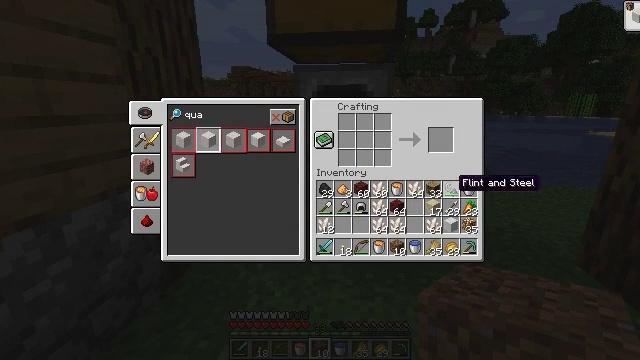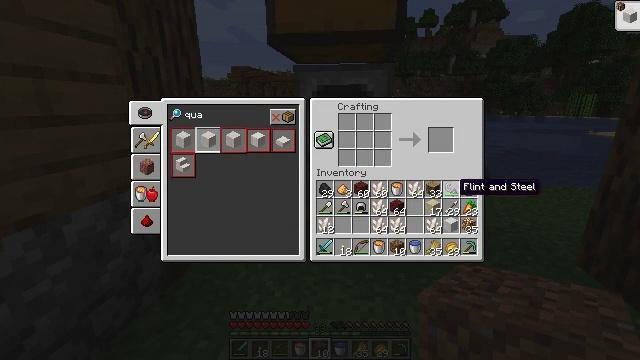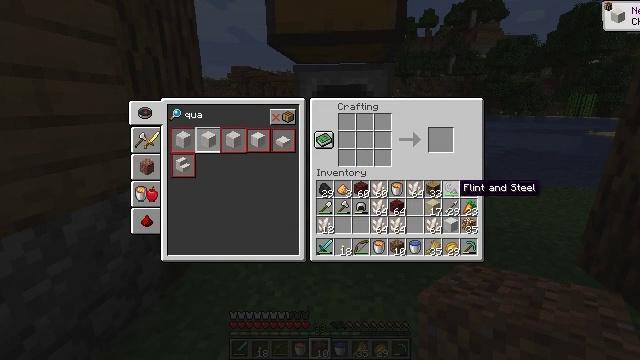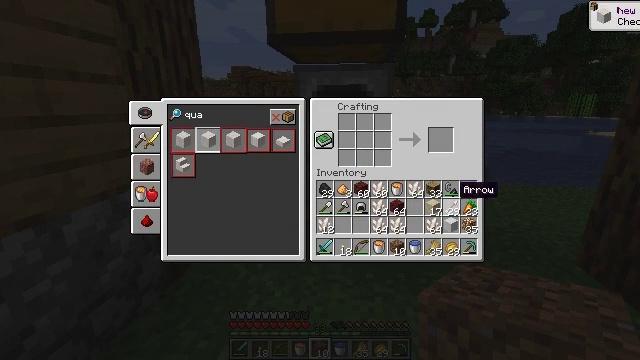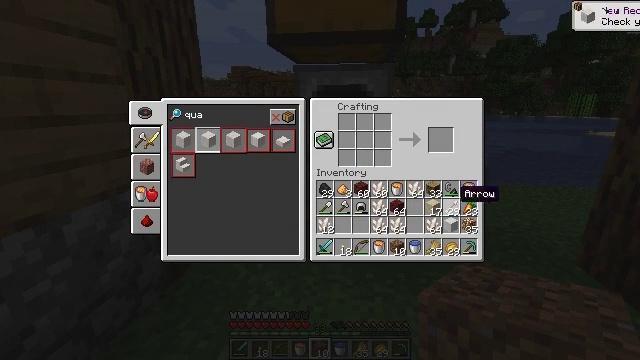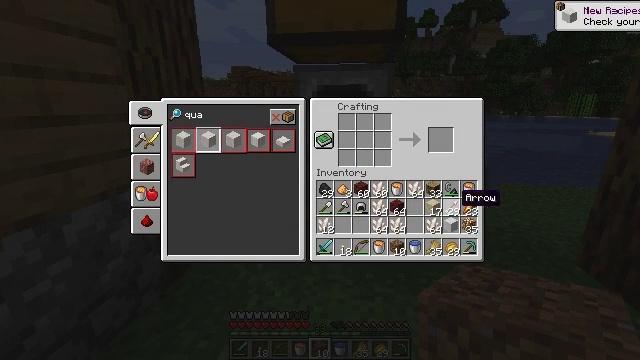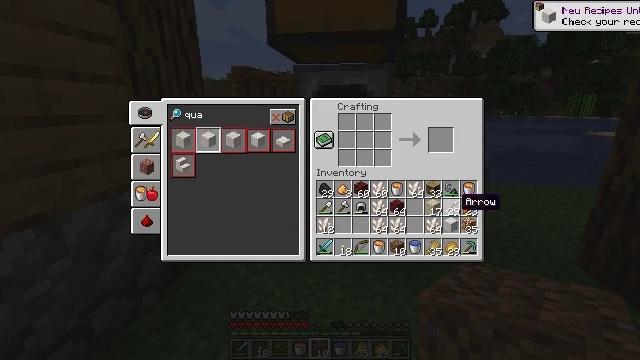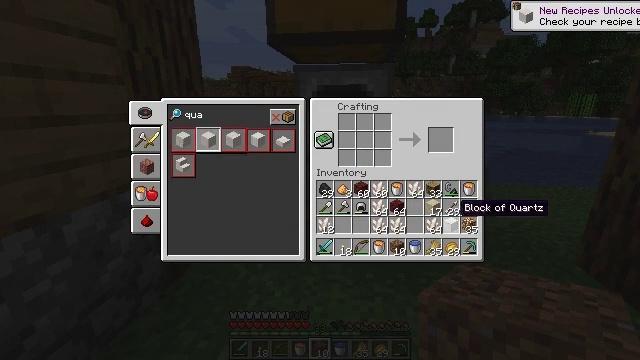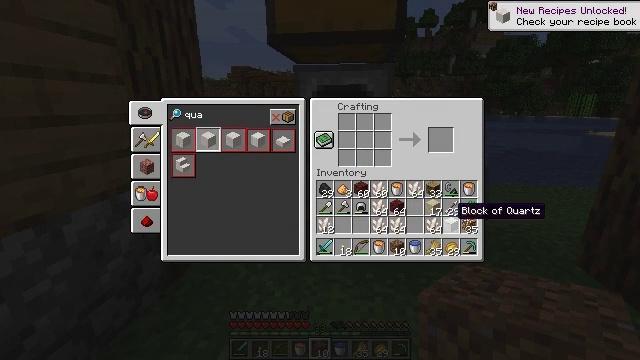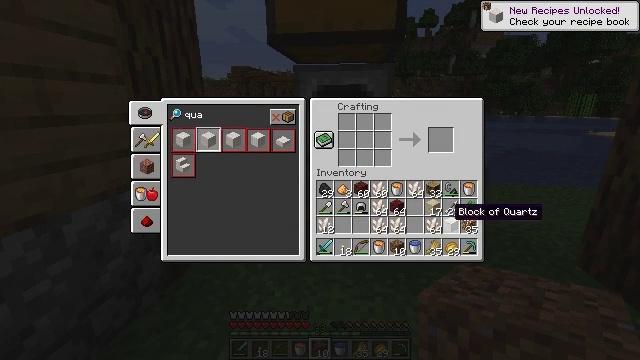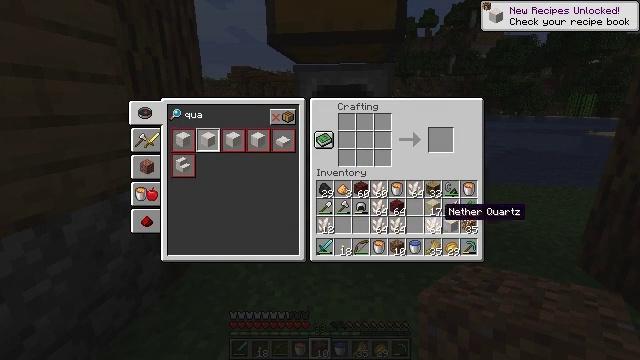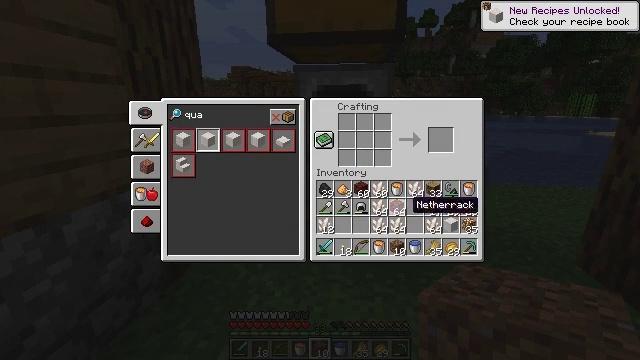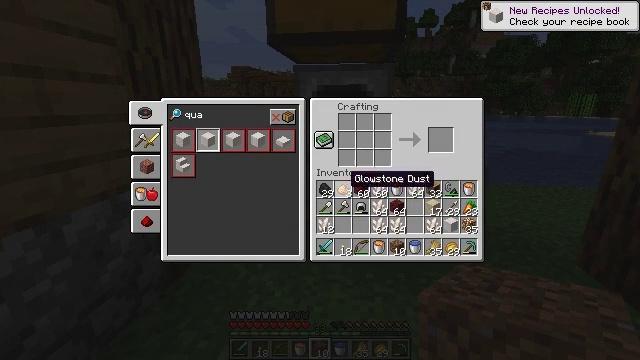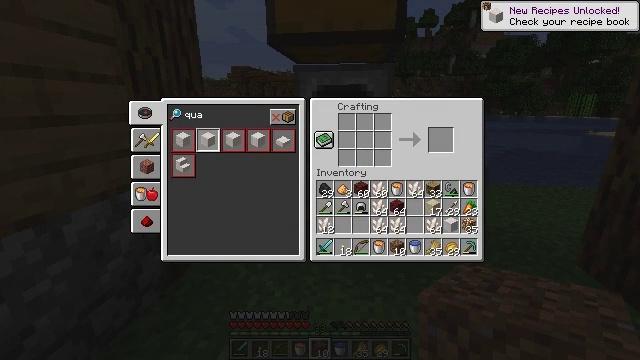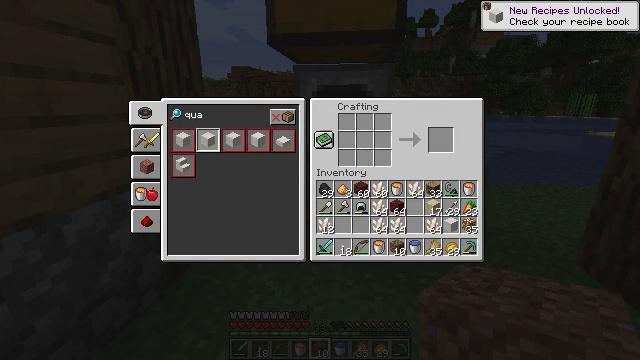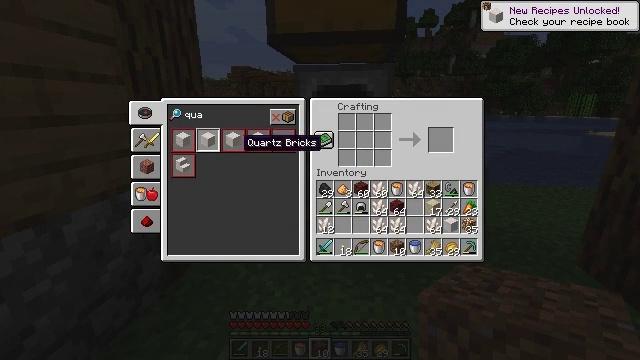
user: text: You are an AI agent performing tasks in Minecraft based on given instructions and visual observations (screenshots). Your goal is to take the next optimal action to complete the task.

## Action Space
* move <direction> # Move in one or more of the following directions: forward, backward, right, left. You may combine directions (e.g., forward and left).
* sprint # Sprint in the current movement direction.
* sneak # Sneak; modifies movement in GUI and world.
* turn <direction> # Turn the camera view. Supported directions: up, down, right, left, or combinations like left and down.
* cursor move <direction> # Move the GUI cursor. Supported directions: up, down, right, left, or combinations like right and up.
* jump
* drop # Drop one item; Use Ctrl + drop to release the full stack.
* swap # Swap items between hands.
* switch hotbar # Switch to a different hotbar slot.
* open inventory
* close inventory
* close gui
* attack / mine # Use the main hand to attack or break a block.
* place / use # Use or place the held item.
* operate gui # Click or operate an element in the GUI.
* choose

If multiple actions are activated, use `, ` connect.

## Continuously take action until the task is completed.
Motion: motion action
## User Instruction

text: Get a quartz block by crafting nether quartz.
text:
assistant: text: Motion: sneak
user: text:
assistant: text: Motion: sneak
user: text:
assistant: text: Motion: sneak
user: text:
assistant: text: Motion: sneak
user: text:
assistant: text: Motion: sneak
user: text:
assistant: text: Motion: sneak
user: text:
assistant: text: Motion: sneak
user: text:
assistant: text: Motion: sneak
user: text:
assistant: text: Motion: sneak
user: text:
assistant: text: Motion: sneak, cursor move left
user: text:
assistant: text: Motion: sneak, cursor move left and up
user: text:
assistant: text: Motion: cursor move left and up
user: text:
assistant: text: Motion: cursor move left and up
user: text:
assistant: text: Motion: cursor move left and up
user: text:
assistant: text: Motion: cursor move left
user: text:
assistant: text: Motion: no_op
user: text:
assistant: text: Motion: no_op
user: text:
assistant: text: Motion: no_op
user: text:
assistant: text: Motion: no_op
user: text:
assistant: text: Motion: no_op
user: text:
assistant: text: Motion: cursor move left
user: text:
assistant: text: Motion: no_op
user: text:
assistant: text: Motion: operate gui
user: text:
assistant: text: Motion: operate gui
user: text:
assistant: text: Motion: no_op
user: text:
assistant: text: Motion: operate gui
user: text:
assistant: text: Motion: operate gui
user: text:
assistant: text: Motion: operate gui
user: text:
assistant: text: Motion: no_op
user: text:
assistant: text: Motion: no_op